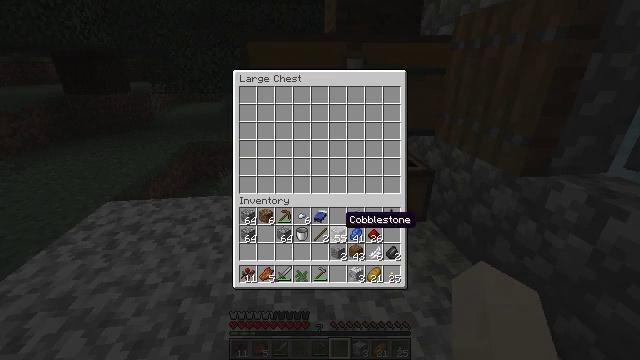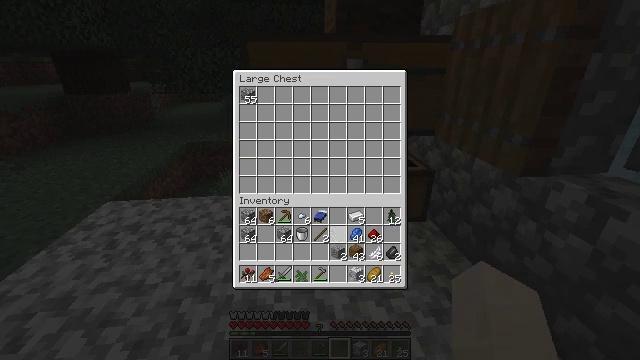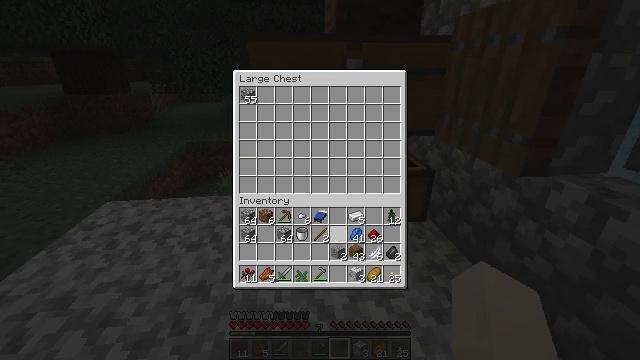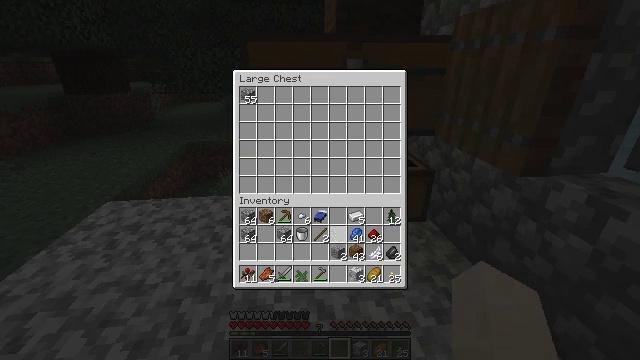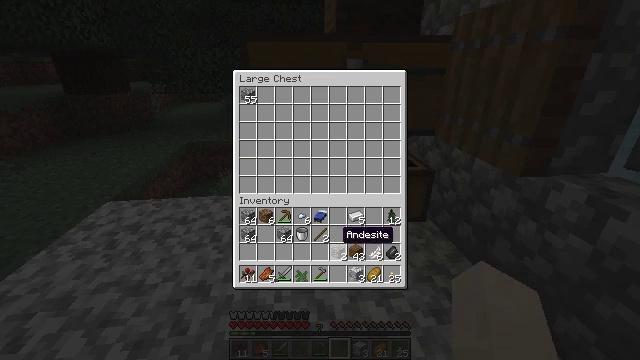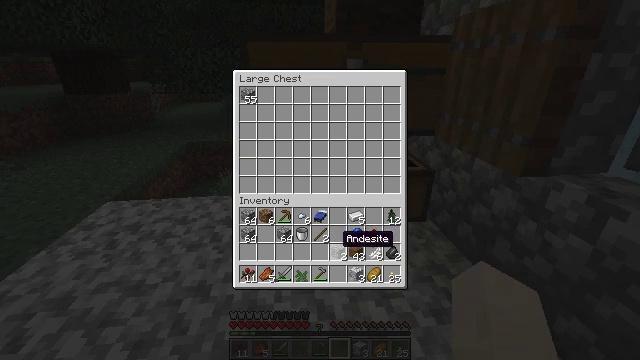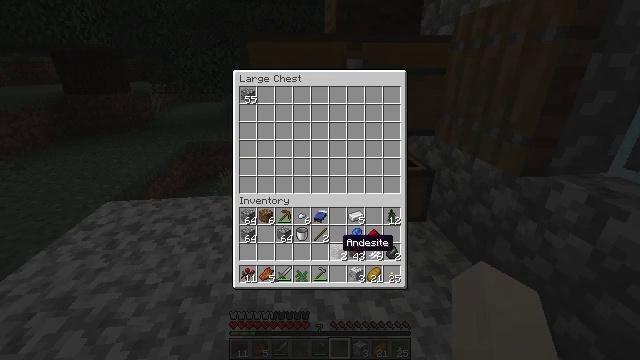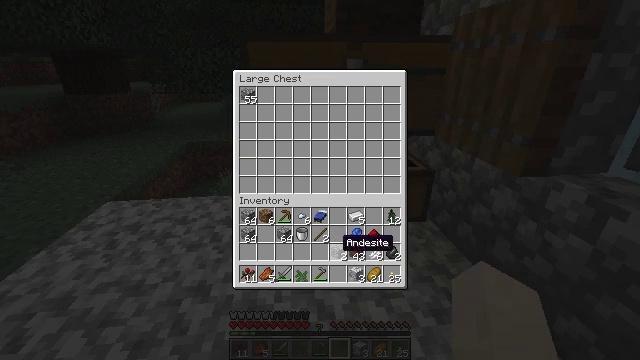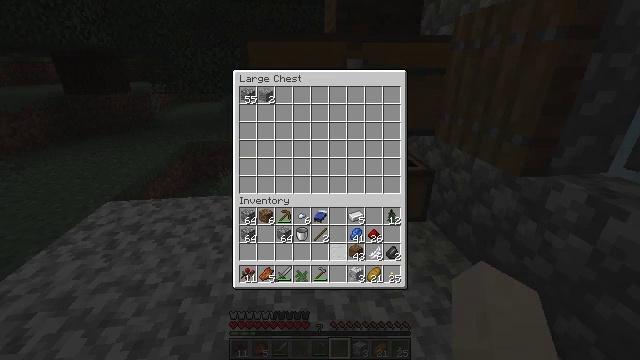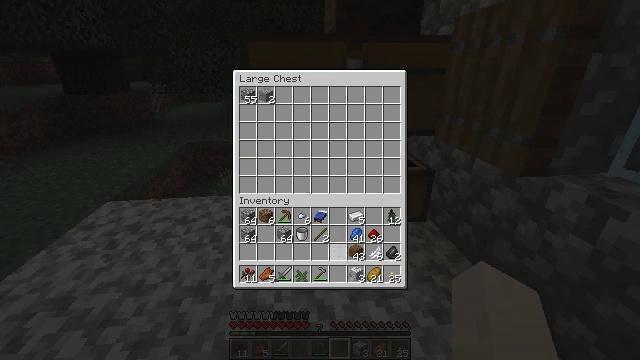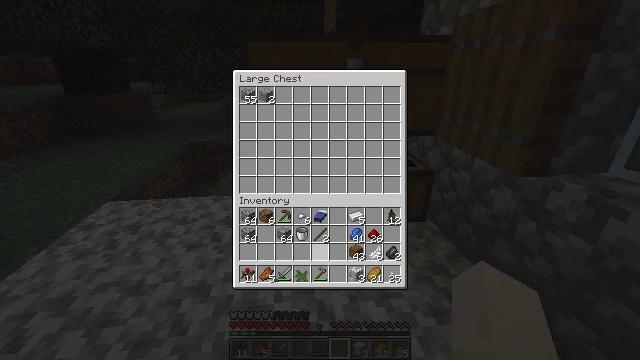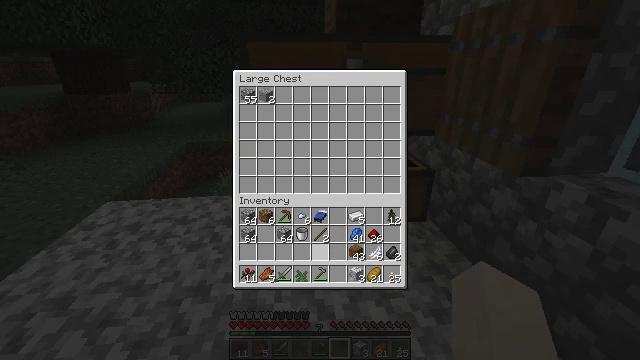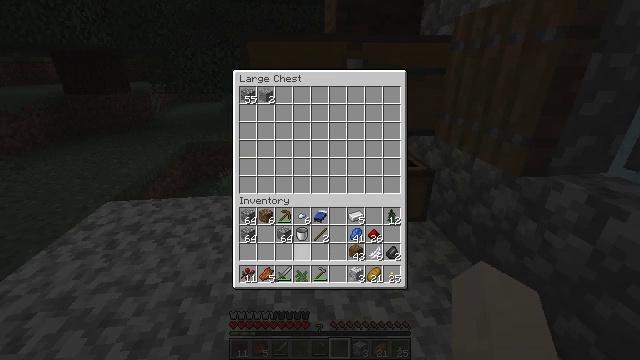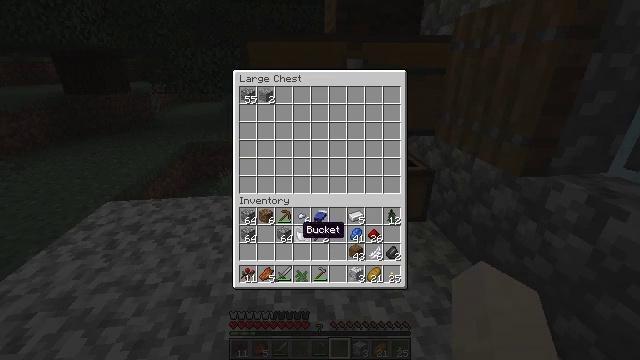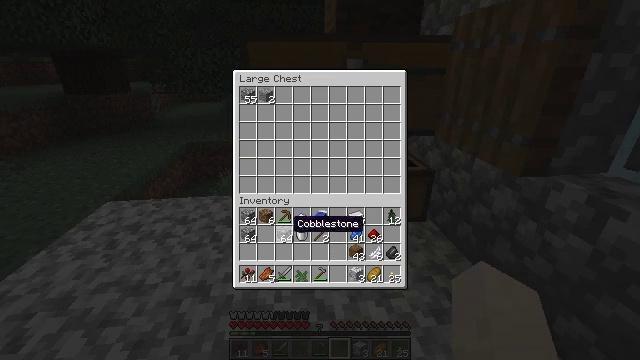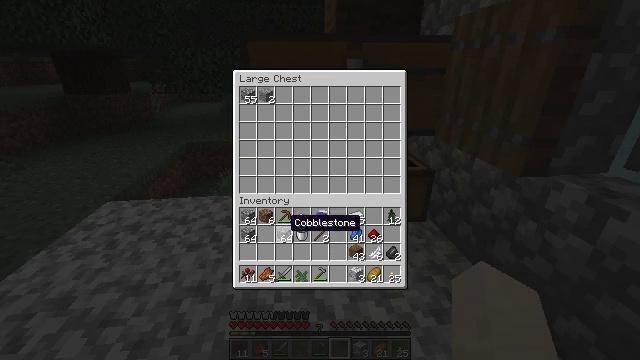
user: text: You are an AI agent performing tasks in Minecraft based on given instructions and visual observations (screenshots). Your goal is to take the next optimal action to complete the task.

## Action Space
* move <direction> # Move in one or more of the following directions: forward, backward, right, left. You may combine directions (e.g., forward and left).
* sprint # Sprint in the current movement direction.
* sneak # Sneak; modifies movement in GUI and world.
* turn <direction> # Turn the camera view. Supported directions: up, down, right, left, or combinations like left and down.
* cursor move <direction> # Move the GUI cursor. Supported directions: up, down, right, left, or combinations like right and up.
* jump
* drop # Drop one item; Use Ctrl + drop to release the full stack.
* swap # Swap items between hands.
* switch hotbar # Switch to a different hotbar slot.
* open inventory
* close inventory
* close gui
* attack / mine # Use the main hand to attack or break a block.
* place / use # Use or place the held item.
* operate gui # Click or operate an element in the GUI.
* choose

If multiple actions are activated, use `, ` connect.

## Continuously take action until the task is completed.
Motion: motion action
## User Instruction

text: Drop a large fern.
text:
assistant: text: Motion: sneak, choose
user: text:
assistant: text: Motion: sneak, choose
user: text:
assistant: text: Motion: sneak
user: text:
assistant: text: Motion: sneak, cursor move down
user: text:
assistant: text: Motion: sneak
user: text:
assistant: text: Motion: sneak
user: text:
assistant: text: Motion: sneak
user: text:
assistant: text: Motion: sneak, choose
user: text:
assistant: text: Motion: sneak, choose
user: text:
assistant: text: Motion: sneak, cursor move left, choose
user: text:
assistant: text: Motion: sneak, cursor move left
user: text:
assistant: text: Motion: sneak, cursor move left
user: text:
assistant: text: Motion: sneak, cursor move left
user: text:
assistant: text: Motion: sneak, cursor move left
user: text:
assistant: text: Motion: sneak
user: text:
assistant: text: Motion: sneak
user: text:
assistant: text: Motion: sneak, choose
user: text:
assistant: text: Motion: sneak, choose
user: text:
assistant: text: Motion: sneak, choose
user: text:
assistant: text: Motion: sneak, cursor move left
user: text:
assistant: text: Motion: sneak
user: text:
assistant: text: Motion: sneak
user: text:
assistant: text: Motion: sneak, choose
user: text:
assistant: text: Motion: sneak, choose
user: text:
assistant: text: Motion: sneak, choose
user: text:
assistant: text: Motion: sneak, choose
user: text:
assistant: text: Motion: sneak, cursor move up
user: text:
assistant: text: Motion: sneak, choose
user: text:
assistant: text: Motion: sneak, choose
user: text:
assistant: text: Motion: sneak, choose